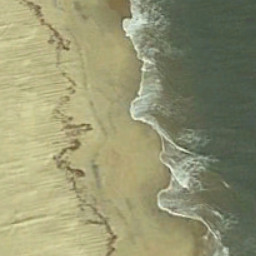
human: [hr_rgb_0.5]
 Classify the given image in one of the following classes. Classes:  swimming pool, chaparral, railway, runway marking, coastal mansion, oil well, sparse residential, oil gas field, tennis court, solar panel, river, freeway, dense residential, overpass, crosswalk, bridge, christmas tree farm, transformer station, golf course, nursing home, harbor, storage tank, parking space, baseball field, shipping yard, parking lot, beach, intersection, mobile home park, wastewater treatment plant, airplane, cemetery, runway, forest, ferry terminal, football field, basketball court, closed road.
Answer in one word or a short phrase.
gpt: beach